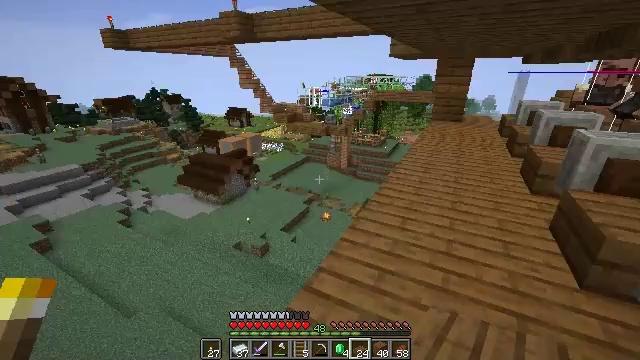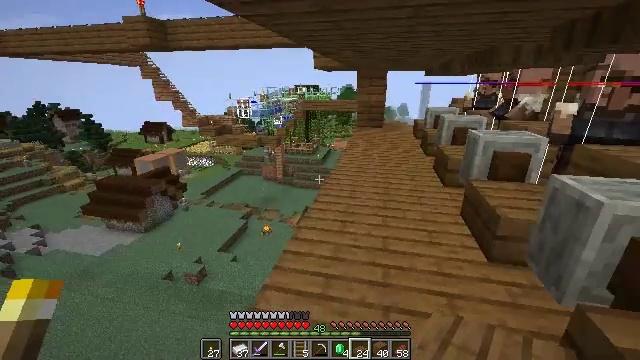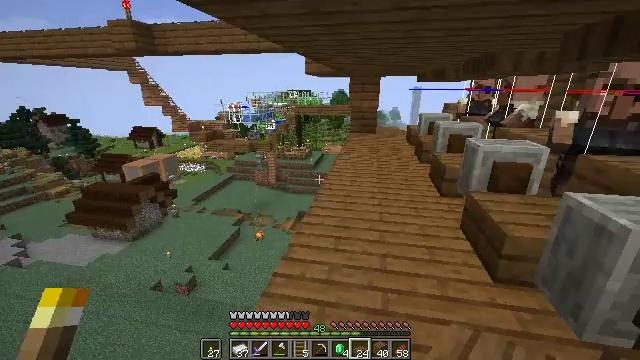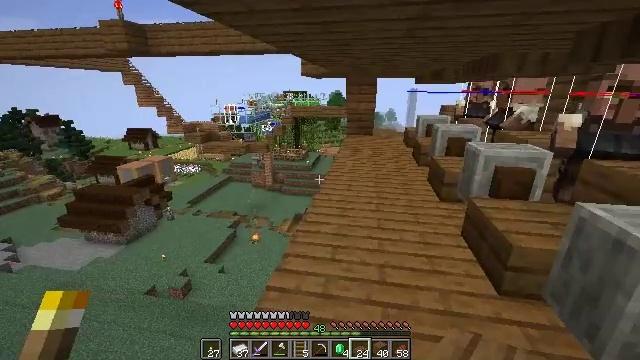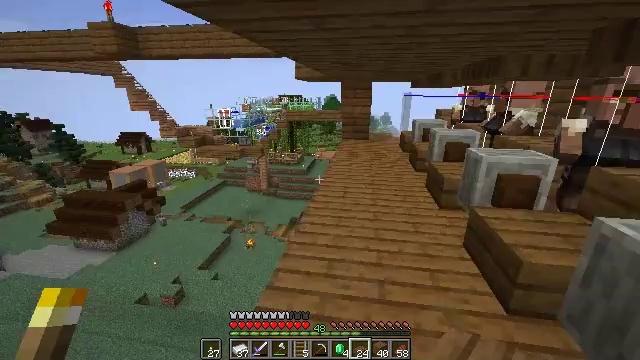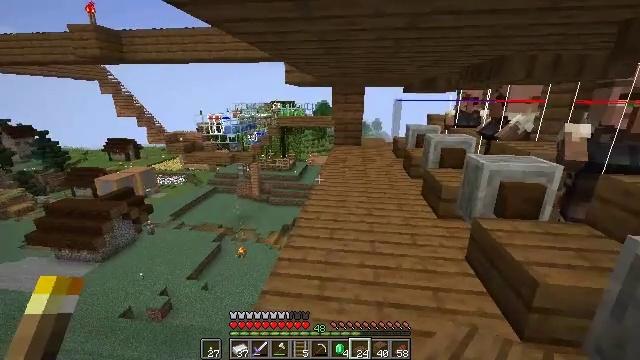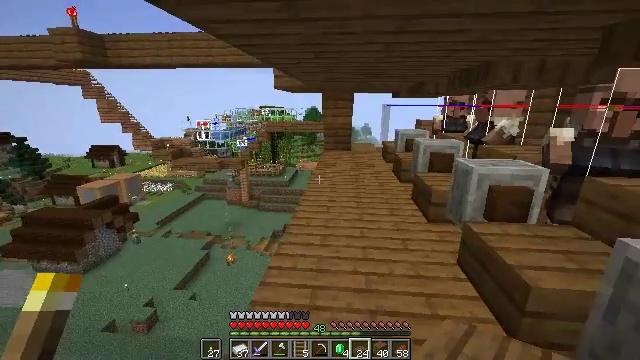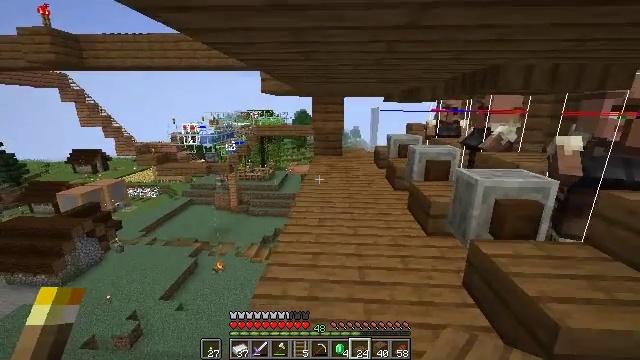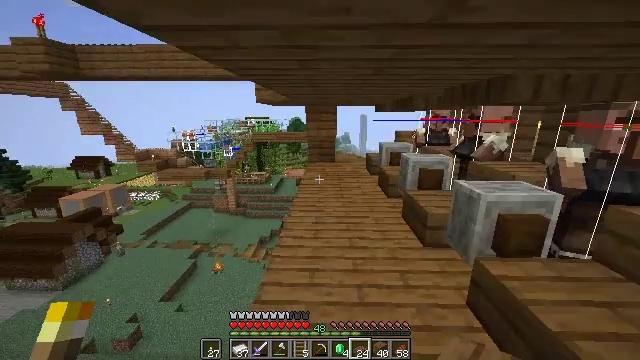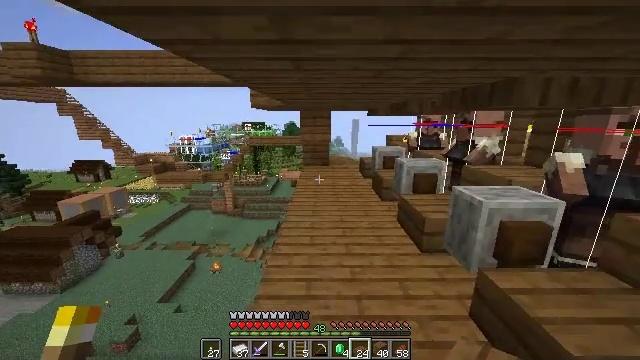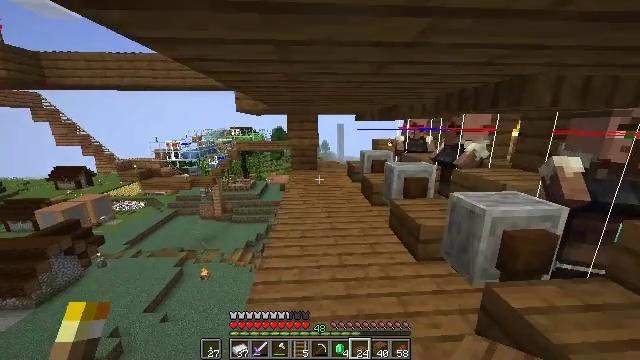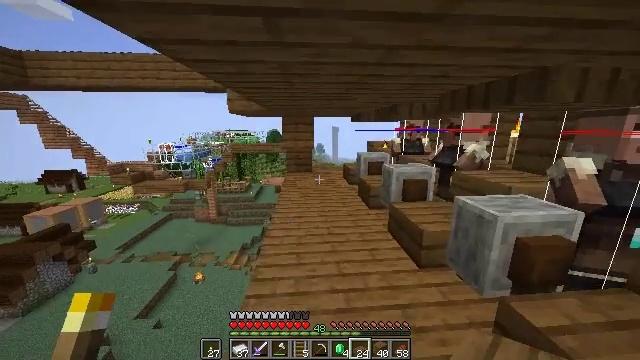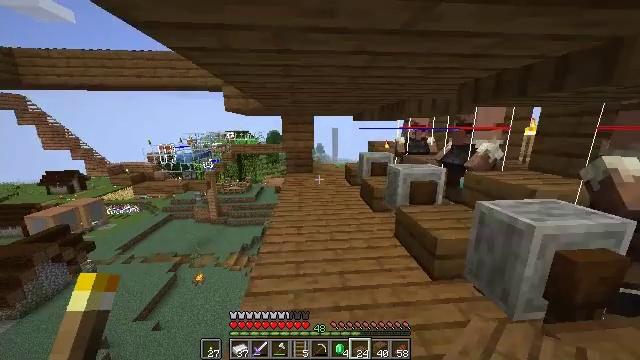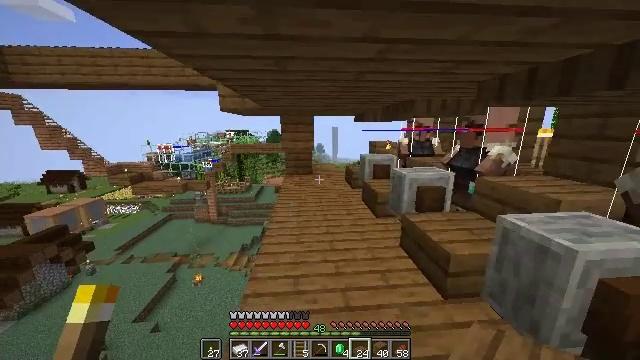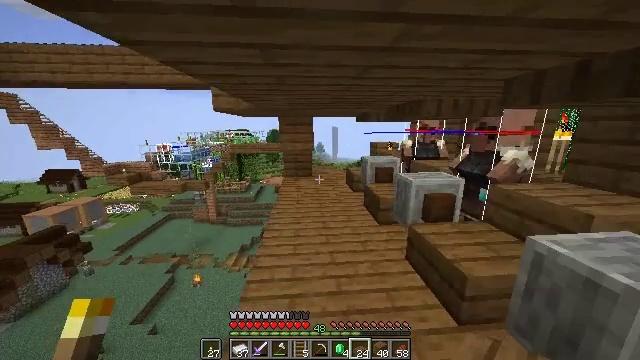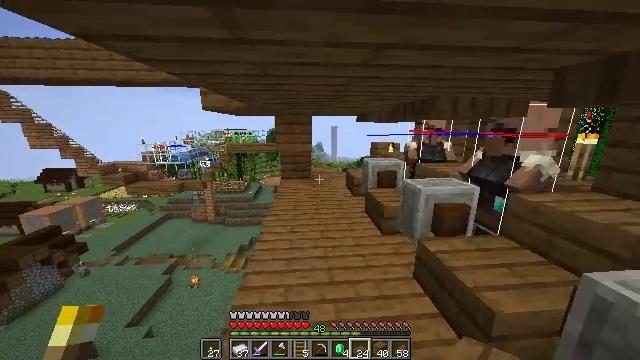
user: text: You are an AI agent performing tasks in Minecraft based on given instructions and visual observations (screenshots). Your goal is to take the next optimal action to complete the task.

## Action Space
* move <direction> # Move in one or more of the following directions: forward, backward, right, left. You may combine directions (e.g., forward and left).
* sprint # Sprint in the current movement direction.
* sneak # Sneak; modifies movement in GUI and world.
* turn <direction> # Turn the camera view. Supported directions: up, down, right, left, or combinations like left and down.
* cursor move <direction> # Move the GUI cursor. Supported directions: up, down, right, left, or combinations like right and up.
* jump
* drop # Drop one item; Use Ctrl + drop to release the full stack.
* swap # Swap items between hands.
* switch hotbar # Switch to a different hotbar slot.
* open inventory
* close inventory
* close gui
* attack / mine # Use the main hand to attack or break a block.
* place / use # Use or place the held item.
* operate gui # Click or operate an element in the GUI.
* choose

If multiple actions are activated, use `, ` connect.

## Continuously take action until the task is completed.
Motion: motion action
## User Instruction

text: Drop a spruce slab.
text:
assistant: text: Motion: move forward, turn right and up
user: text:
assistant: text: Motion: move forward, turn right and up
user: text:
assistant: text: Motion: move forward
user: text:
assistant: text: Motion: move forward, turn right
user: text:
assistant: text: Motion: move forward, turn right and up
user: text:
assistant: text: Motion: move forward, turn right and up
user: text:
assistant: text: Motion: move forward, sprint, turn right
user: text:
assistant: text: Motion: move forward, sprint, turn right
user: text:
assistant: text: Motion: move forward, sprint, turn right
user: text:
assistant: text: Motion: move forward, turn right
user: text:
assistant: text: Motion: move forward, turn right
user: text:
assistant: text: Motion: move forward, sprint
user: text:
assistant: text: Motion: move forward, sprint
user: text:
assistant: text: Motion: move forward, sprint
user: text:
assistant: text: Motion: move forward
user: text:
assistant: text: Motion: move forward, turn down
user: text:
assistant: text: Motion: move forward
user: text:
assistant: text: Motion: move forward, sprint
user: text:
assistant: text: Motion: move forward, sprint
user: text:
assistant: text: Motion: move forward, sprint
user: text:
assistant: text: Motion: move forward
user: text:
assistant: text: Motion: move forward
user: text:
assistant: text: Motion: move forward, sprint
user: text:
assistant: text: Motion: move forward, sprint, turn right
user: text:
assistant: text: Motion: move forward, sprint, turn right and down
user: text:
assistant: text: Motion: move forward, sprint
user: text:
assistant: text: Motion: move forward
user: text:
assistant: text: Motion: move forward
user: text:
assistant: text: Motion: move forward, sprint, turn right
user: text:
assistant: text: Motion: move forward, sprint, turn right